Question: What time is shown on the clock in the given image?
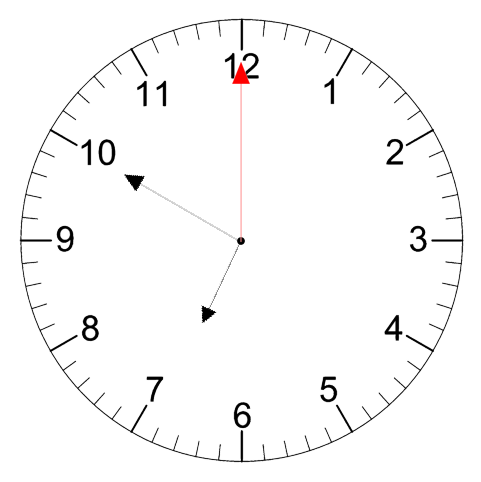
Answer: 06:50:00